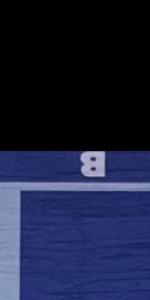
Label: Empty